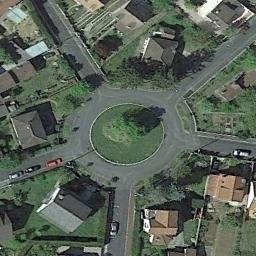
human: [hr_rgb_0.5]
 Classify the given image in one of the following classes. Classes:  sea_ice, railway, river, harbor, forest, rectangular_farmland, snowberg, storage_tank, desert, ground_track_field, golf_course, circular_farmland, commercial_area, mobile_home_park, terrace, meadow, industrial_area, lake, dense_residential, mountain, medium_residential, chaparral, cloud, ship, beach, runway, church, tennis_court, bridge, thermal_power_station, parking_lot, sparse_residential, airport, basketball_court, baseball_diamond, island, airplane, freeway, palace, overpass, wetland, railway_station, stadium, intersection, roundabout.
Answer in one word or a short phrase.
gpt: roundabout